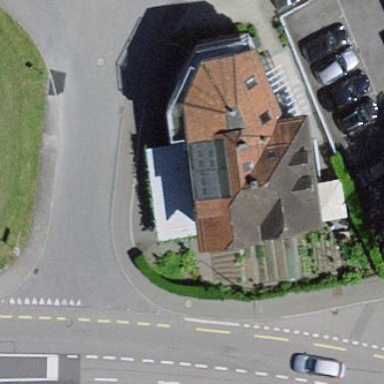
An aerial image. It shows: Detached building.